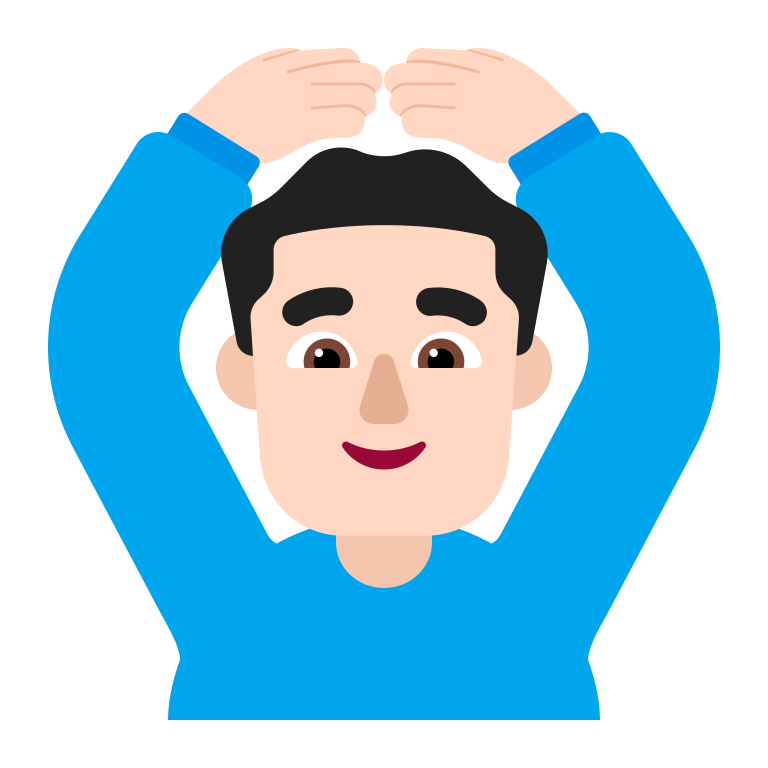
man gesturing ok flat light